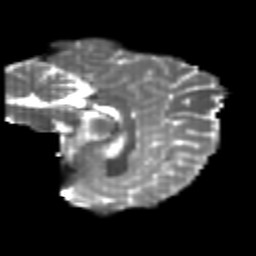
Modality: T2w
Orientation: sagittal
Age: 25
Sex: female
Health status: healthy
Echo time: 0.074 s